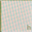
Piece: xx